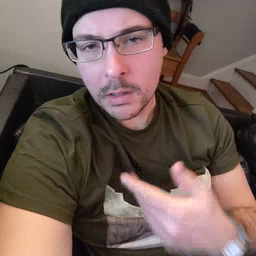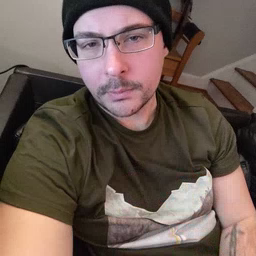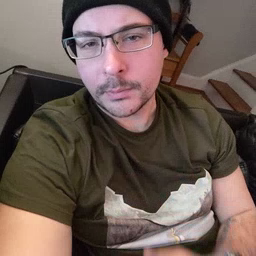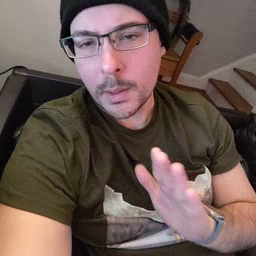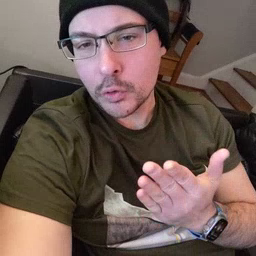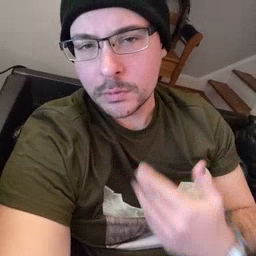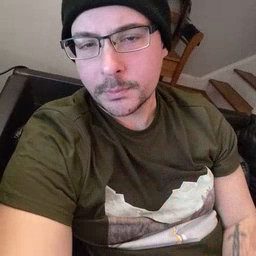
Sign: book